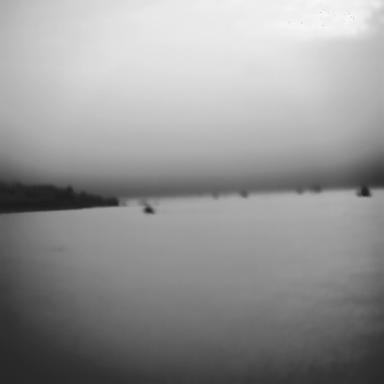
There is a canoe in the infrared image.